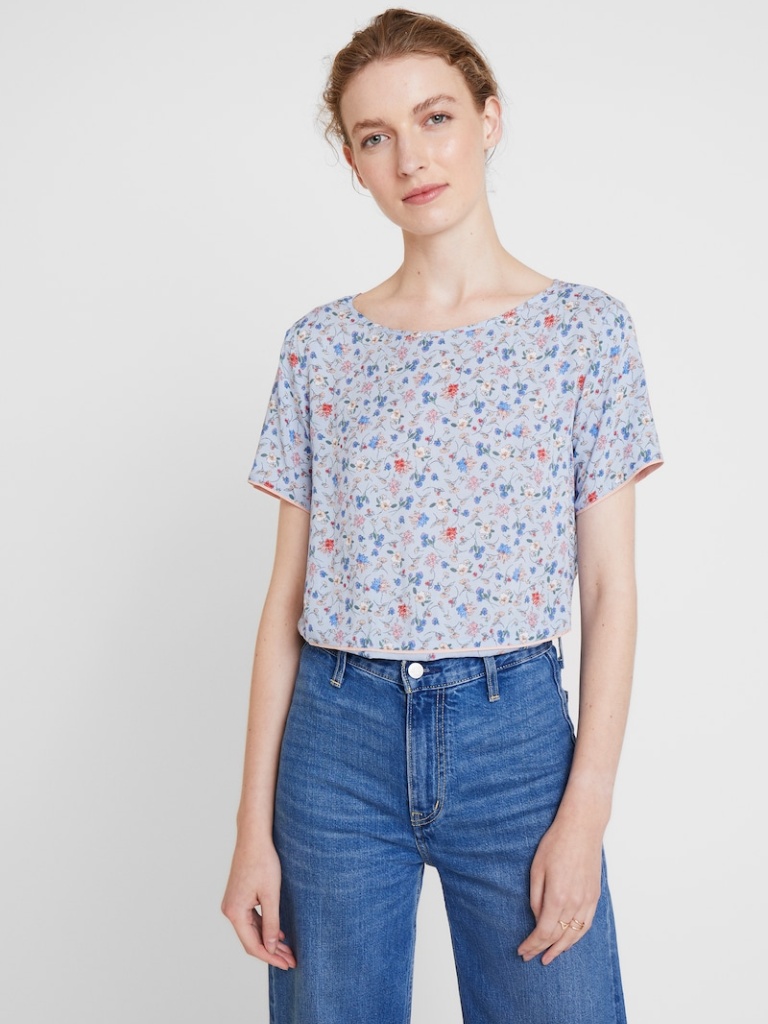
chiffon relaxed short sleeve hip length Fully Tucked in crew blouse